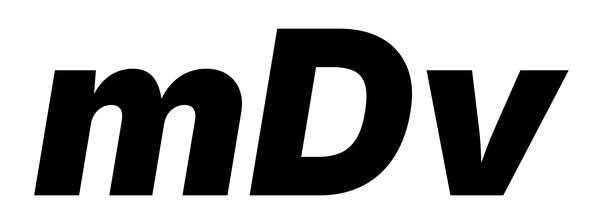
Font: Inter-Italic_Black_Italic